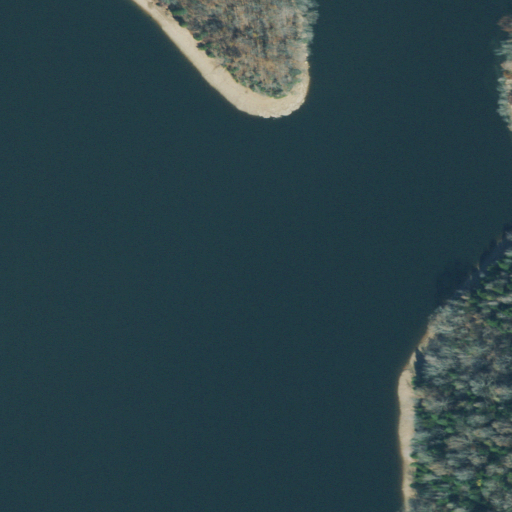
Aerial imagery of valley in Tennessee named Cynthia Hollow containing open water, deciduous forest, mixed forest, and evergreen forest